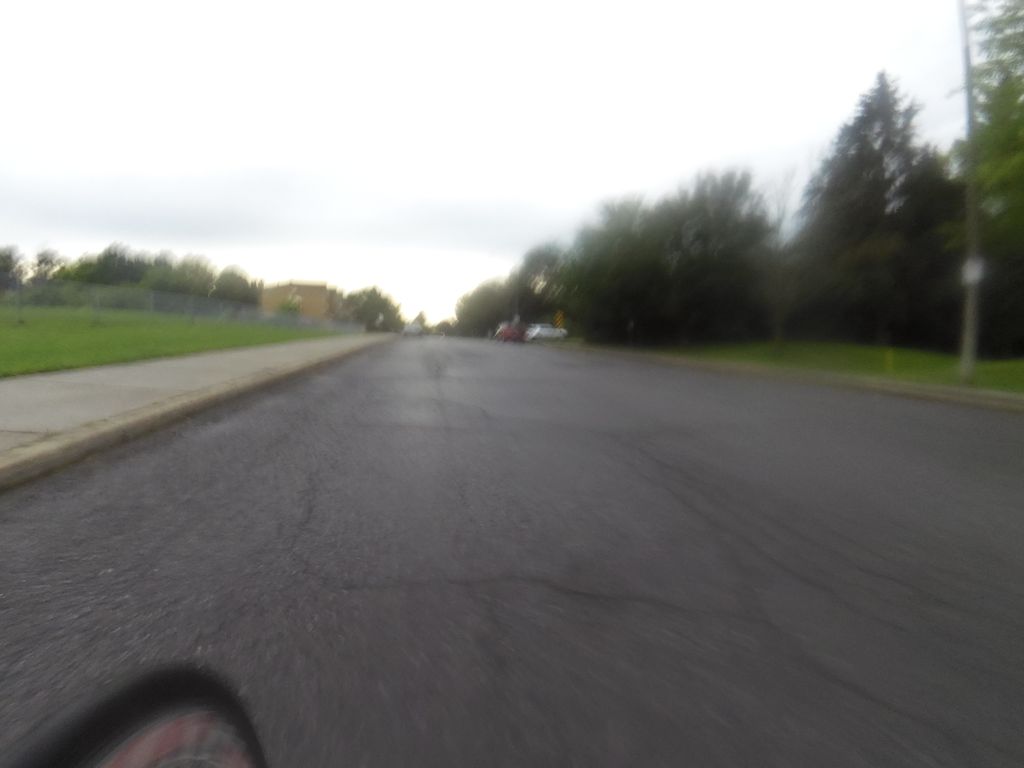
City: ottawa-gatineau